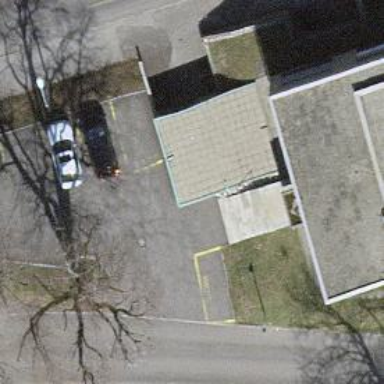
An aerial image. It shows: Service building located at minor distribution power substation.